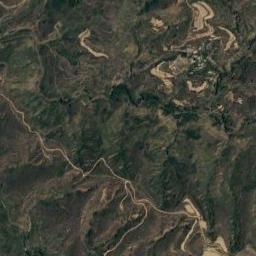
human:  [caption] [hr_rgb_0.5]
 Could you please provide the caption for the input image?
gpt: The mountains are winding and undulating .

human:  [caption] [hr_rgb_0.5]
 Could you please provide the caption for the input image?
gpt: There is a yellow bare field on this mountain .

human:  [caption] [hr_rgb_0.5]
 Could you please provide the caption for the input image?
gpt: The mountain consists of a number of ridges and valleys and a road goes through the mountain .

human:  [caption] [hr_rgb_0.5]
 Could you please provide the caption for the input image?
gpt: The mountain is full of green plants with lines of bare land .

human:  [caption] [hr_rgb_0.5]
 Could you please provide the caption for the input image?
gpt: There are green land and rivers on the mountain .